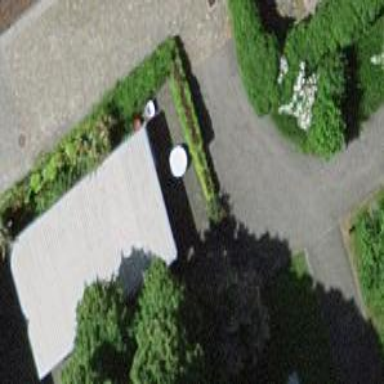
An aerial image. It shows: View of roof of building.